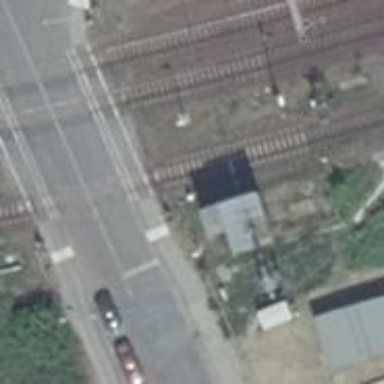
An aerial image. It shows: Railway crossing with traffic signals. The crossing is equipped with double half barriers.